Question: I'm creating my personal website build on wordpress and now I'm remaking template. After whole day of doing css, html and php...and looking for a lot of things of internet, I encountred for a lot of people known problem.
Somewhere in my site, some element is giving me margin which i don't want. You can see it on the picture below:

I know the rules of this website, to give code and you will try to help me, but now, I don't know where is the problem. So if someone with bigger experience and little bit of time can look at my page, I would be really thankfull.
My site si <URL>
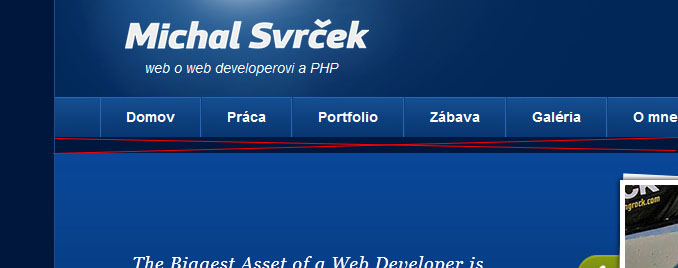
Answer: You front slider has a '<p>' in it that has margin.
delete this node and the space goes.
As it is empty do you need it? and if so can you add styling to it?